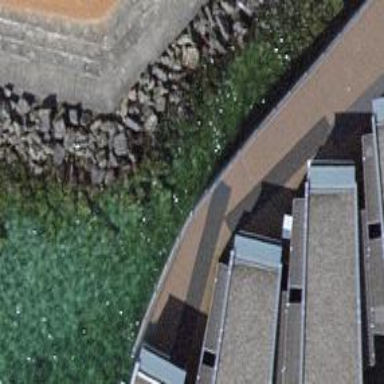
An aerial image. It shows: Man-made pier.